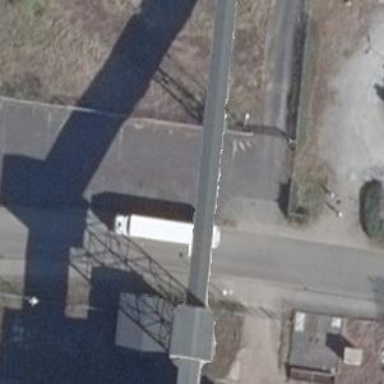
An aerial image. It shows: Covered bridge attached to building.